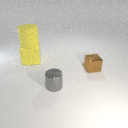
small brown metal cube behind small gray metal cylinder